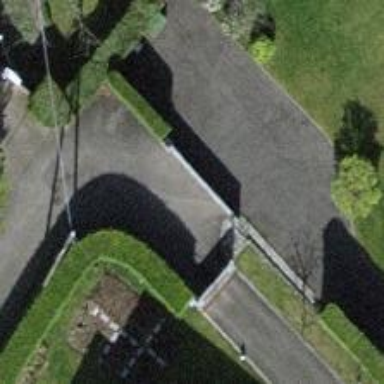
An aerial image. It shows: Gate.